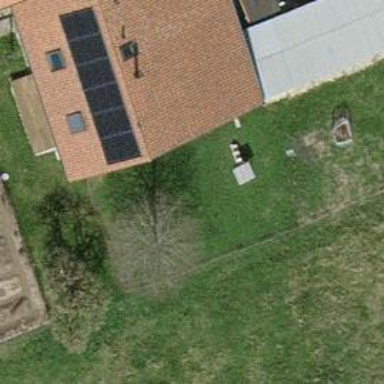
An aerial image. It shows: Garden adorned with trees.